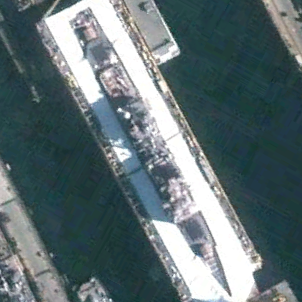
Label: cruiser